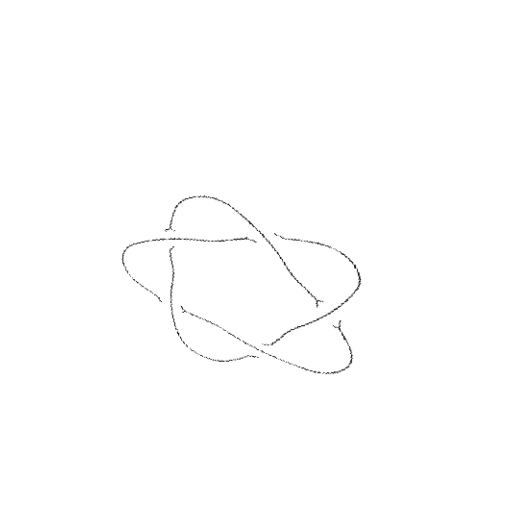
Crossing number: 5